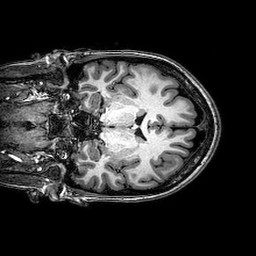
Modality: T1w
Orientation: coronal
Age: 24
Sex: female
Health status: healthy
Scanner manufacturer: philips
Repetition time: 0.008183 s
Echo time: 0.00376 s